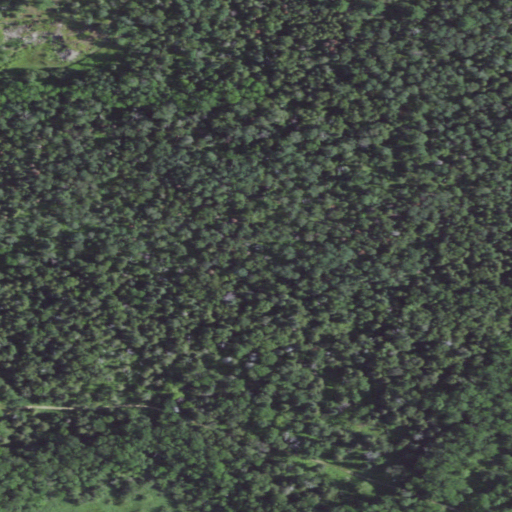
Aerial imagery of island in Minnesota named Brush Island containing woody wetlands, evergreen forest, and herbaceous wetlands